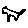
Label: cat